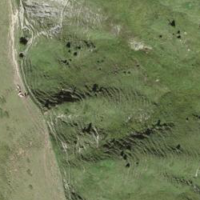
EUNIS habitat code: 26
Species observed at this site:
Gentianella campestris